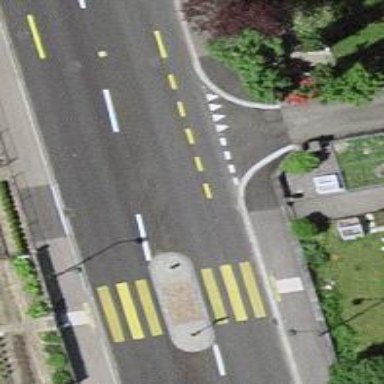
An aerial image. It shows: Uncontrolled zebra crossing on the road.